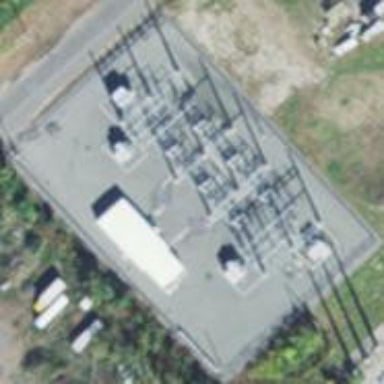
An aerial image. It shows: Outdoor distribution power substation.